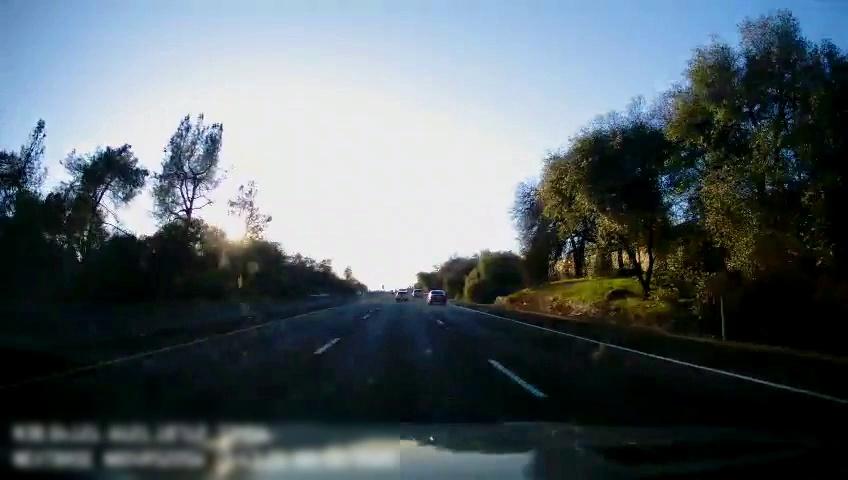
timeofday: Day
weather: Cloudy
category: Drivable Space
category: Vehicles | Car
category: Vehicles | Car
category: Vehicles | SUV
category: Lanes | Alternate Lane
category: Lanes | Current Lane
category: Lanes | Current Lane
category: Lanes | Alternate Lane